Question: I am developing an app that updates independently from the Android Play Store. On start-up it checks for a newer version and downloads the new .apk file from the server if required.
The problem is that the .apk file download url executed by HTTP request, is redirected to a Vodafone landing page asking to change the mobile internet settings. The .apk file downloaded by the app is then actually this html webpage.

Visiting any website through the android internet browser does not get redirected to this page. My MIME settings on the hosting server is correctly set up. I am using the same code, hosting provider and mobile carrier on another project without any problems, although that project is running Toshiba tablets on OS 3.2 and this project is Samsung tablets on OS 4.1.
What can I test or change to get it working, or is it some carrier or tablet/OS related problem? Any help would be appreciated. The related code is included below if someone wants to check it, but as mentioned I have no problems with it on another project.
'''
private class UpdateDownloadTask extends AsyncTask<Void, Void, String> {
HttpClient httpclient;
HttpGet httpget;
HttpResponse response;
HttpEntity httpentity;
OutputStream outputStream;
protected void onPreExecute () {
//do not lock screen or drop connection to server on login
activity.getWindow().addFlags(LayoutParams.FLAG_KEEP_SCREEN_ON);
//initiate progress dialogue to block user input during initial data retrieval
ProcessingDialog = ProgressDialog.show(context, "Please Wait", "Downloading Updates", true,false);
}
@Override
protected String doInBackground(Void... nothing) {
try {
//set timeouts for httpclient
HttpParams httpParameters = new BasicHttpParams();
HttpConnectionParams.setConnectionTimeout(httpParameters, 5000);
HttpConnectionParams.setSoTimeout(httpParameters, 5000);
//setup http get
httpclient = new DefaultHttpClient(httpParameters);
httpget = new HttpGet(uriApk);
// Execute HTTP Get Request
response = httpclient.execute(httpget);
httpentity = response.getEntity();
//create location to store apk file
String path = Environment.getExternalStorageDirectory() + "/download/";
File file = new File(path);
file.mkdirs(); //if download folder not already exist
File outputFile = new File(file, apkName);
//write downloaded file to location
outputStream = new FileOutputStream(outputFile, false);
httpentity.writeTo(outputStream);
outputStream.flush();
outputStream.close();
return "success";
}
catch (Exception e) {
return "error: " + e.toString();
}
}
@Override
protected void onPostExecute(String result) {
//check if result null or empty
if (result.length() == 0 || result == null) {
Toast.makeText(context, "Could Not Download Updates, Please Try Again. Closing Application.", Toast.LENGTH_LONG).show();
activity.finish();
}
//update downloaded
if (result.equals("success")) {
//install downloaded .apk file
Intent intent = new Intent(Intent.ACTION_VIEW);
intent.setDataAndType(Uri.fromFile(new File(Environment.getExternalStorageDirectory() + "/download/" + apkName)), "application/vnd.android.package-archive");
activity.startActivity(intent);
//activity.finish();
}
//update not downloaded
else {
Toast.makeText(context, "Could Not Download Updates, Please Try Again. Closing Application.", Toast.LENGTH_LONG).show();
activity.finish();
}
//close update dialog
try {
ProcessingDialog.dismiss();
} catch (Exception e) {
// nothing
}
//release screen lock
activity.getWindow().clearFlags(LayoutParams.FLAG_KEEP_SCREEN_ON);
}
}
'''
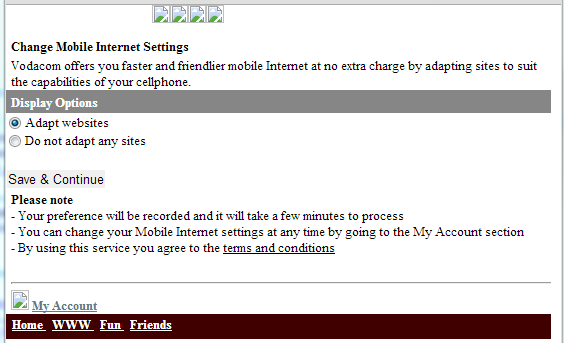
Answer: I had to set carrier setting to "Do not adapt any sites" through the Android internet browser. After that I added the following code to get it working.
'''
httpget.setHeader("Accept", "application/vnd.android.package-archive");
httpget.setHeader("Content-Type", "application/vnd.android.package-archive");
String userAgent = "Mozilla/5.0 (Linux; U; Android 2.2; en-us; SCH-I800 Build/FROYO) AppleWebKit/533.1 (KHTML, like Gecko) Version/4.0 Mobile Safari/533.1";
httpget.setHeader("User-Agent", userAgent);
'''
Hope this helps someone else with the same problem.